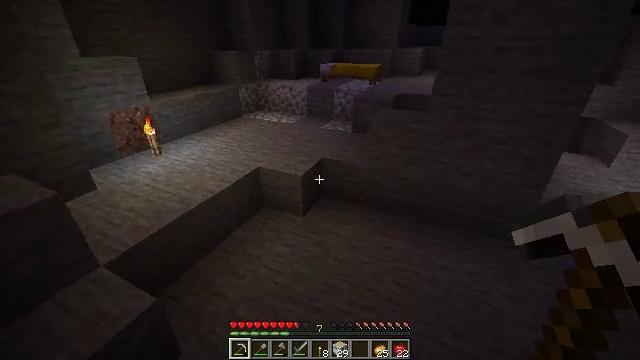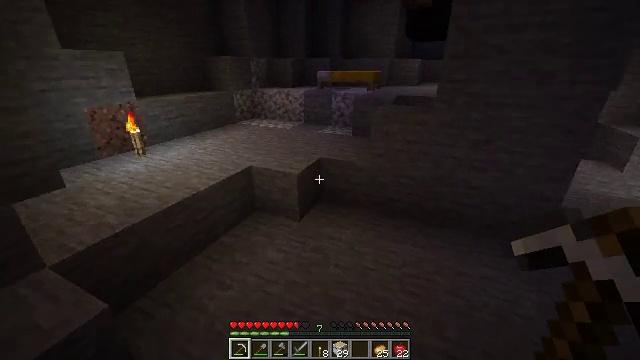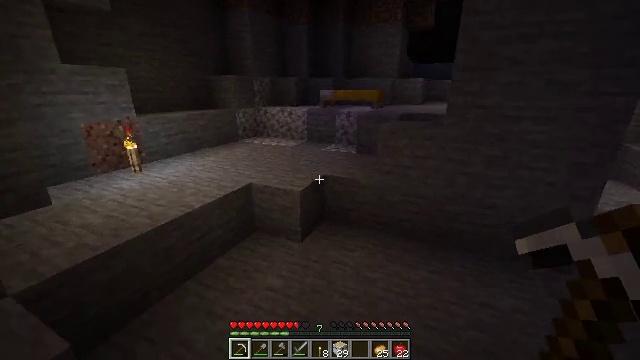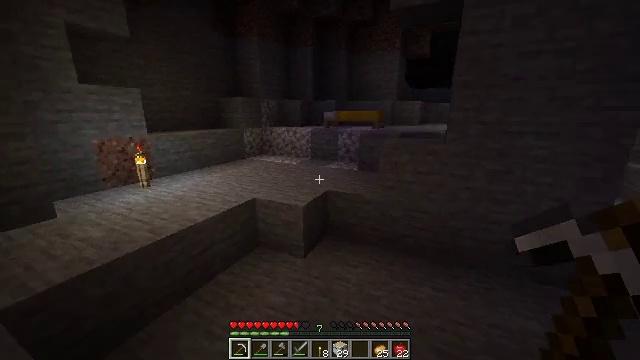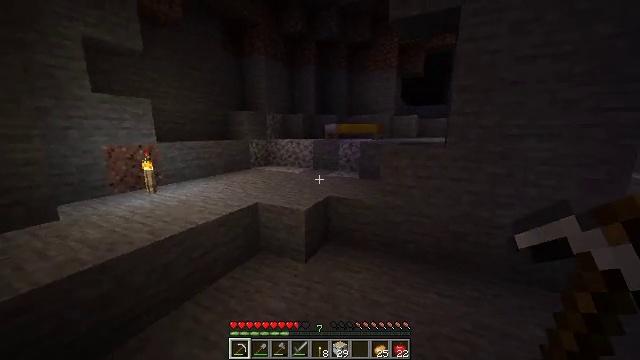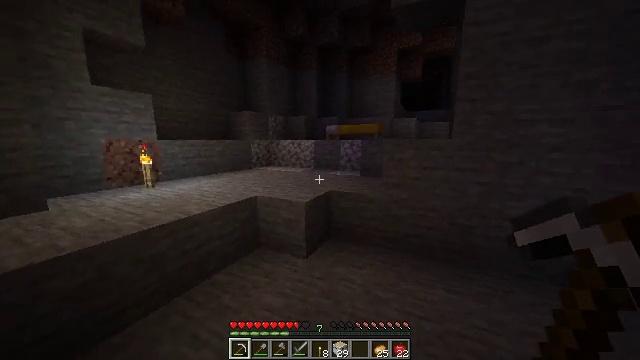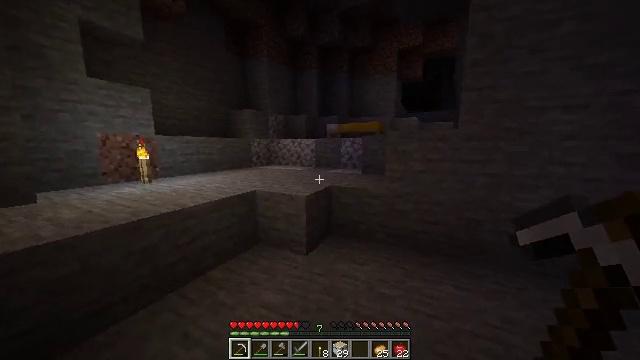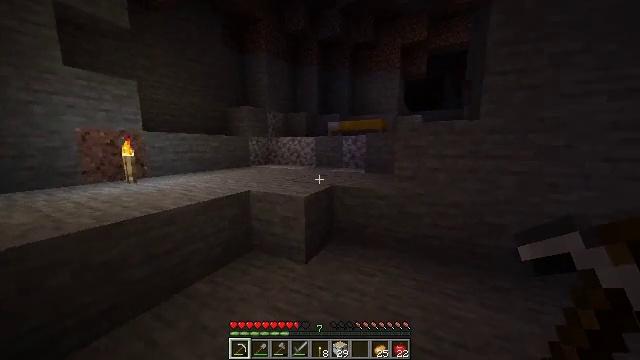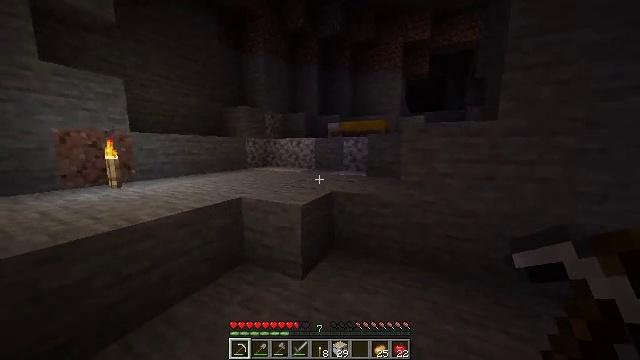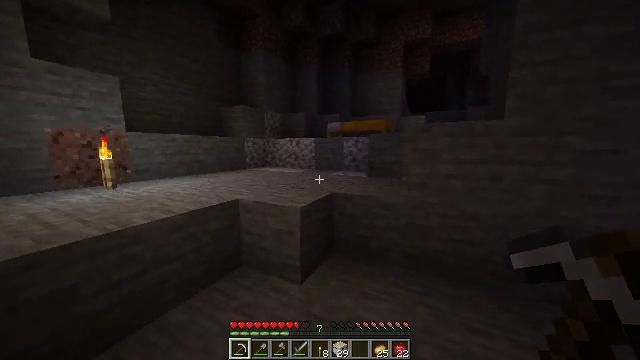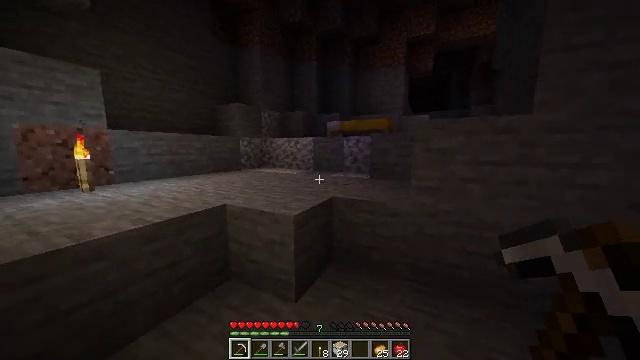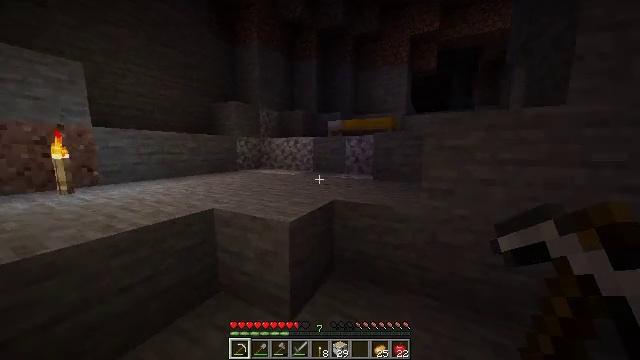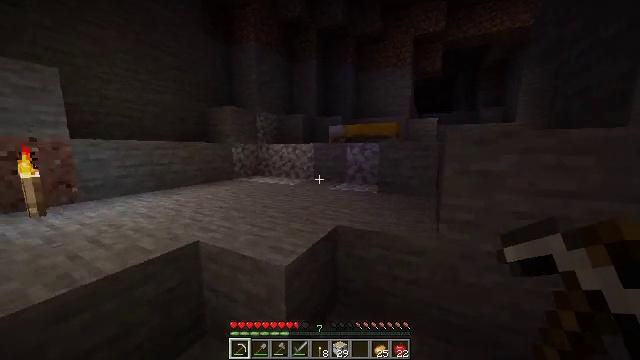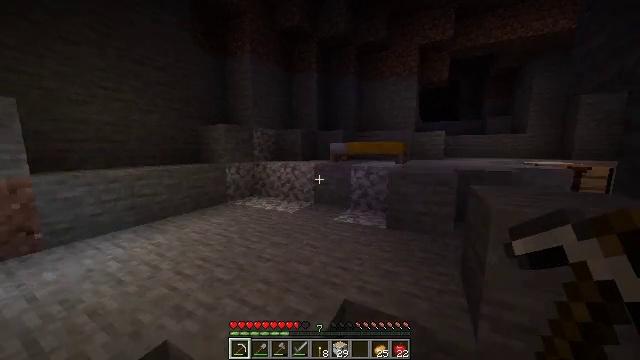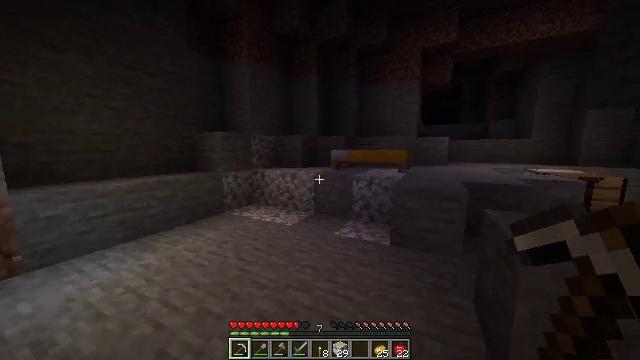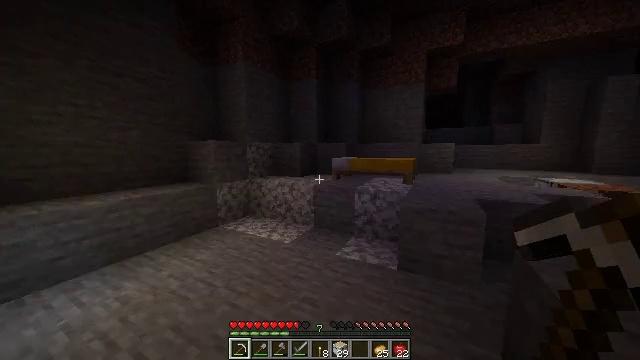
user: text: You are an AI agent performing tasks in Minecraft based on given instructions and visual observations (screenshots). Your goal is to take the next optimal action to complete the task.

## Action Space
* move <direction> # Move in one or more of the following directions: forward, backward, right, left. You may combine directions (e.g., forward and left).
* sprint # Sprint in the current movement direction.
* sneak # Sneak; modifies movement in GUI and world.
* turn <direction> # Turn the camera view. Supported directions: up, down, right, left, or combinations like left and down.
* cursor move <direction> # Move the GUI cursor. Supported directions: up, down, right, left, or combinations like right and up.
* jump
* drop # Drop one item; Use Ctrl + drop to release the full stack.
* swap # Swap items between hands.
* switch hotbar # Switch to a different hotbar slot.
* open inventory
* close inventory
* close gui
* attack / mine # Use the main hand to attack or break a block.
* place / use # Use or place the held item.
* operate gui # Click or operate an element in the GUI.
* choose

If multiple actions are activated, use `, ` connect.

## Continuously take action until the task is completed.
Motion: motion action
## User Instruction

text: Break the yellow bed.
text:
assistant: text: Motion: move forward, turn up
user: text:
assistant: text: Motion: move forward, sprint, turn up
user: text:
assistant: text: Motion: move forward, sprint, turn up
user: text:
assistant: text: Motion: move forward, sprint, turn up
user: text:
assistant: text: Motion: move forward, sprint, turn up
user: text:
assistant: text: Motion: move forward, sprint
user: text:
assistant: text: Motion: move forward, sprint
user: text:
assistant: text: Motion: move forward, sprint
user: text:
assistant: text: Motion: move forward, sprint
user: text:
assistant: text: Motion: move forward, sprint
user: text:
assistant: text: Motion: move forward, sprint
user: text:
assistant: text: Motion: move forward, sprint, jump
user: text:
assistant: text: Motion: move forward, sprint, jump
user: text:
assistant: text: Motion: move forward, sprint, jump
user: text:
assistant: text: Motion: move forward, sprint, jump
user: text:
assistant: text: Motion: move forward, sprint, turn right, jump
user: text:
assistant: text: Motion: move forward, sprint, turn right and up
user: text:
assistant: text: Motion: move forward, sprint, turn right
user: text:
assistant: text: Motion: move forward, sprint, turn right
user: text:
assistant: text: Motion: move forward, sprint, turn right and down
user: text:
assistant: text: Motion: move forward, sprint
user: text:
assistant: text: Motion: move forward, sprint, turn right and down, jump
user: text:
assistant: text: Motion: move forward, sprint, turn right and down, jump
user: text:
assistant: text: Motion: move forward, sprint, turn right and down, jump
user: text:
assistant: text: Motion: move forward, sprint, turn down, jump
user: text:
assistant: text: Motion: move forward, sprint, turn down
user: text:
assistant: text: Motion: move forward, turn down
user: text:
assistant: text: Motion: move forward, turn down
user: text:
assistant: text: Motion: move forward and move right, turn left and down, use / place
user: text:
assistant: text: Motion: move forward and move right, turn down, use / place